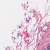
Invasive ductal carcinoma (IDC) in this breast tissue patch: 0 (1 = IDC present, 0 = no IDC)